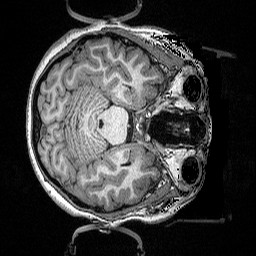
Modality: T1w
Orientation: axial
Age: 21
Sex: female
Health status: healthy
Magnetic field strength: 3 T
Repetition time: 2.53 s
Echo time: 0.00331 s